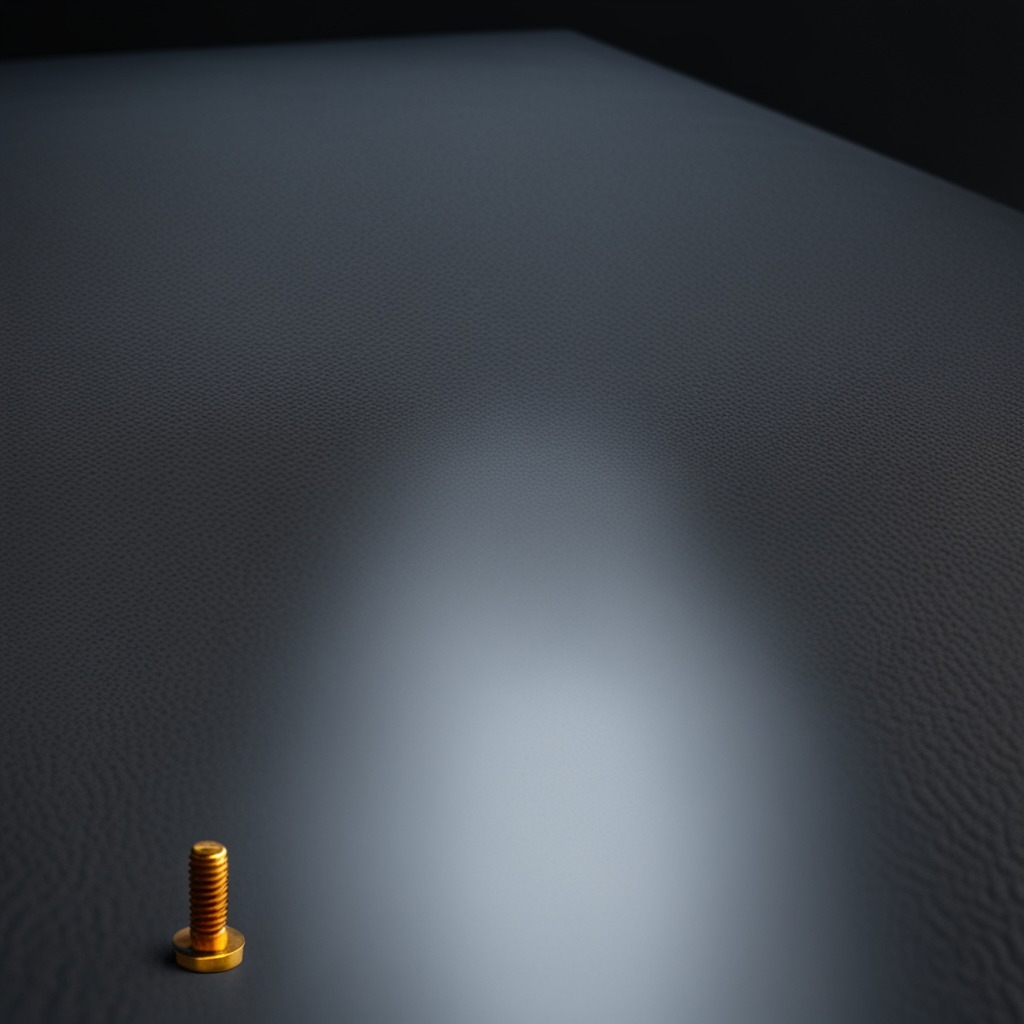
A metal screw is lying on a clean granite table inside a workshop at night.